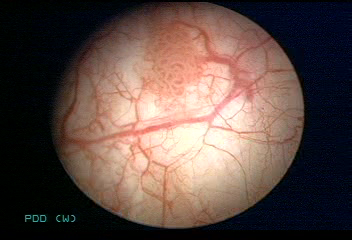
Modality: WLC
Class: Malignant
Subclass: LowGradePapillary
Lesion: L1
Stage: Ta
Morphology: Papillary
Bladder cancer association: Yes
Annotated structures: Tumor